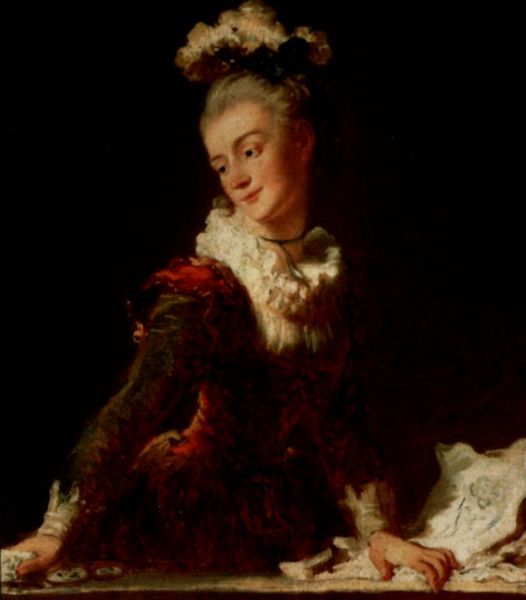
Titel: Porträt der Ballettänzerin Sophie Guimard
Künstler: Jean Honoré Fragonard
Standort: Paris
Institution: Musée du Louvre
Schlagwörter: dunkel, feder, gemälde, hand, kopf, schatten, weiß, grün, sitzen, ausschnitt, bar, blumen, braun, elegant, finger, frau, frisur, grau, haar, hell, hintergrund, holz, hut, kleid, licht, mund, nase, ohr, profil, schmuck, schwarz, stirn, stützen, tisch, blick, dame, rot, tuch, haube, malerei, schleife, blond, jung, tresen, augen, band, barock, bluse, federn, gesicht, haarschmuck, kragen, pelz, samt, spitze, stehen, ärmel, bildnis, hals, hände, portrait, porträt, brüstung, schlank, gewand, haare, pose, stehend, stoff, tücher, adel, decke, spitzen, schleifen, tänzerin, augenbrauen, gainsborough, kinn, lippen, madame, rokoko, rosa, schultern, schön, seide, zart, fell, perücke, lächeln, taille, wangen, lasziv, halsband, mieder, position, röcke, tüll, kette, haarband, kissen, weib, weiblich, schmal, brauen, hochgesteckt, hochsteckfrisur, rüschen, aufstützen, halsschmuck, halskette, kokett, lappen, dose, links, brett, dreiviertel, seite, greifen, hütchen, manschette, manschetten, kopfputz, krause, schielen, gedreht, kerzenlicht, taschentuch, seitenblick, aufgestützt, versonnen, bleich, hochfrisur, schatulle, dreiviertelfigur, neigen, lady, anmutig, klassisch, jabot, wischen, lieblich, ste, kapotte, häne, papiert, kopf geneigt, ausladend, recken, mider, rockschöße, partie, soitzen, samtkleid, greiftr, lasziy, putzlappen, schattenge, taschnetuch